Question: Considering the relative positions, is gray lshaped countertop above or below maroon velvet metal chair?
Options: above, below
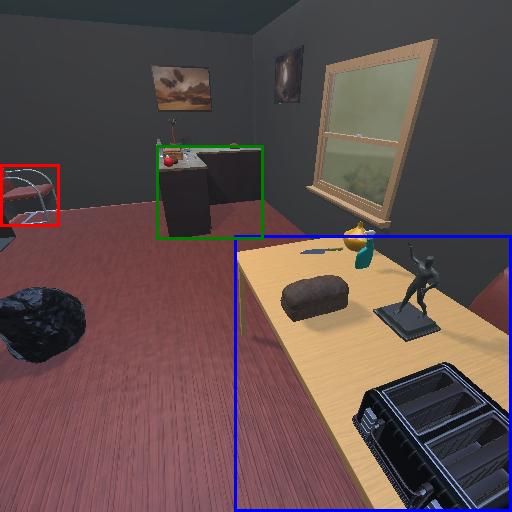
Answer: above